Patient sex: F
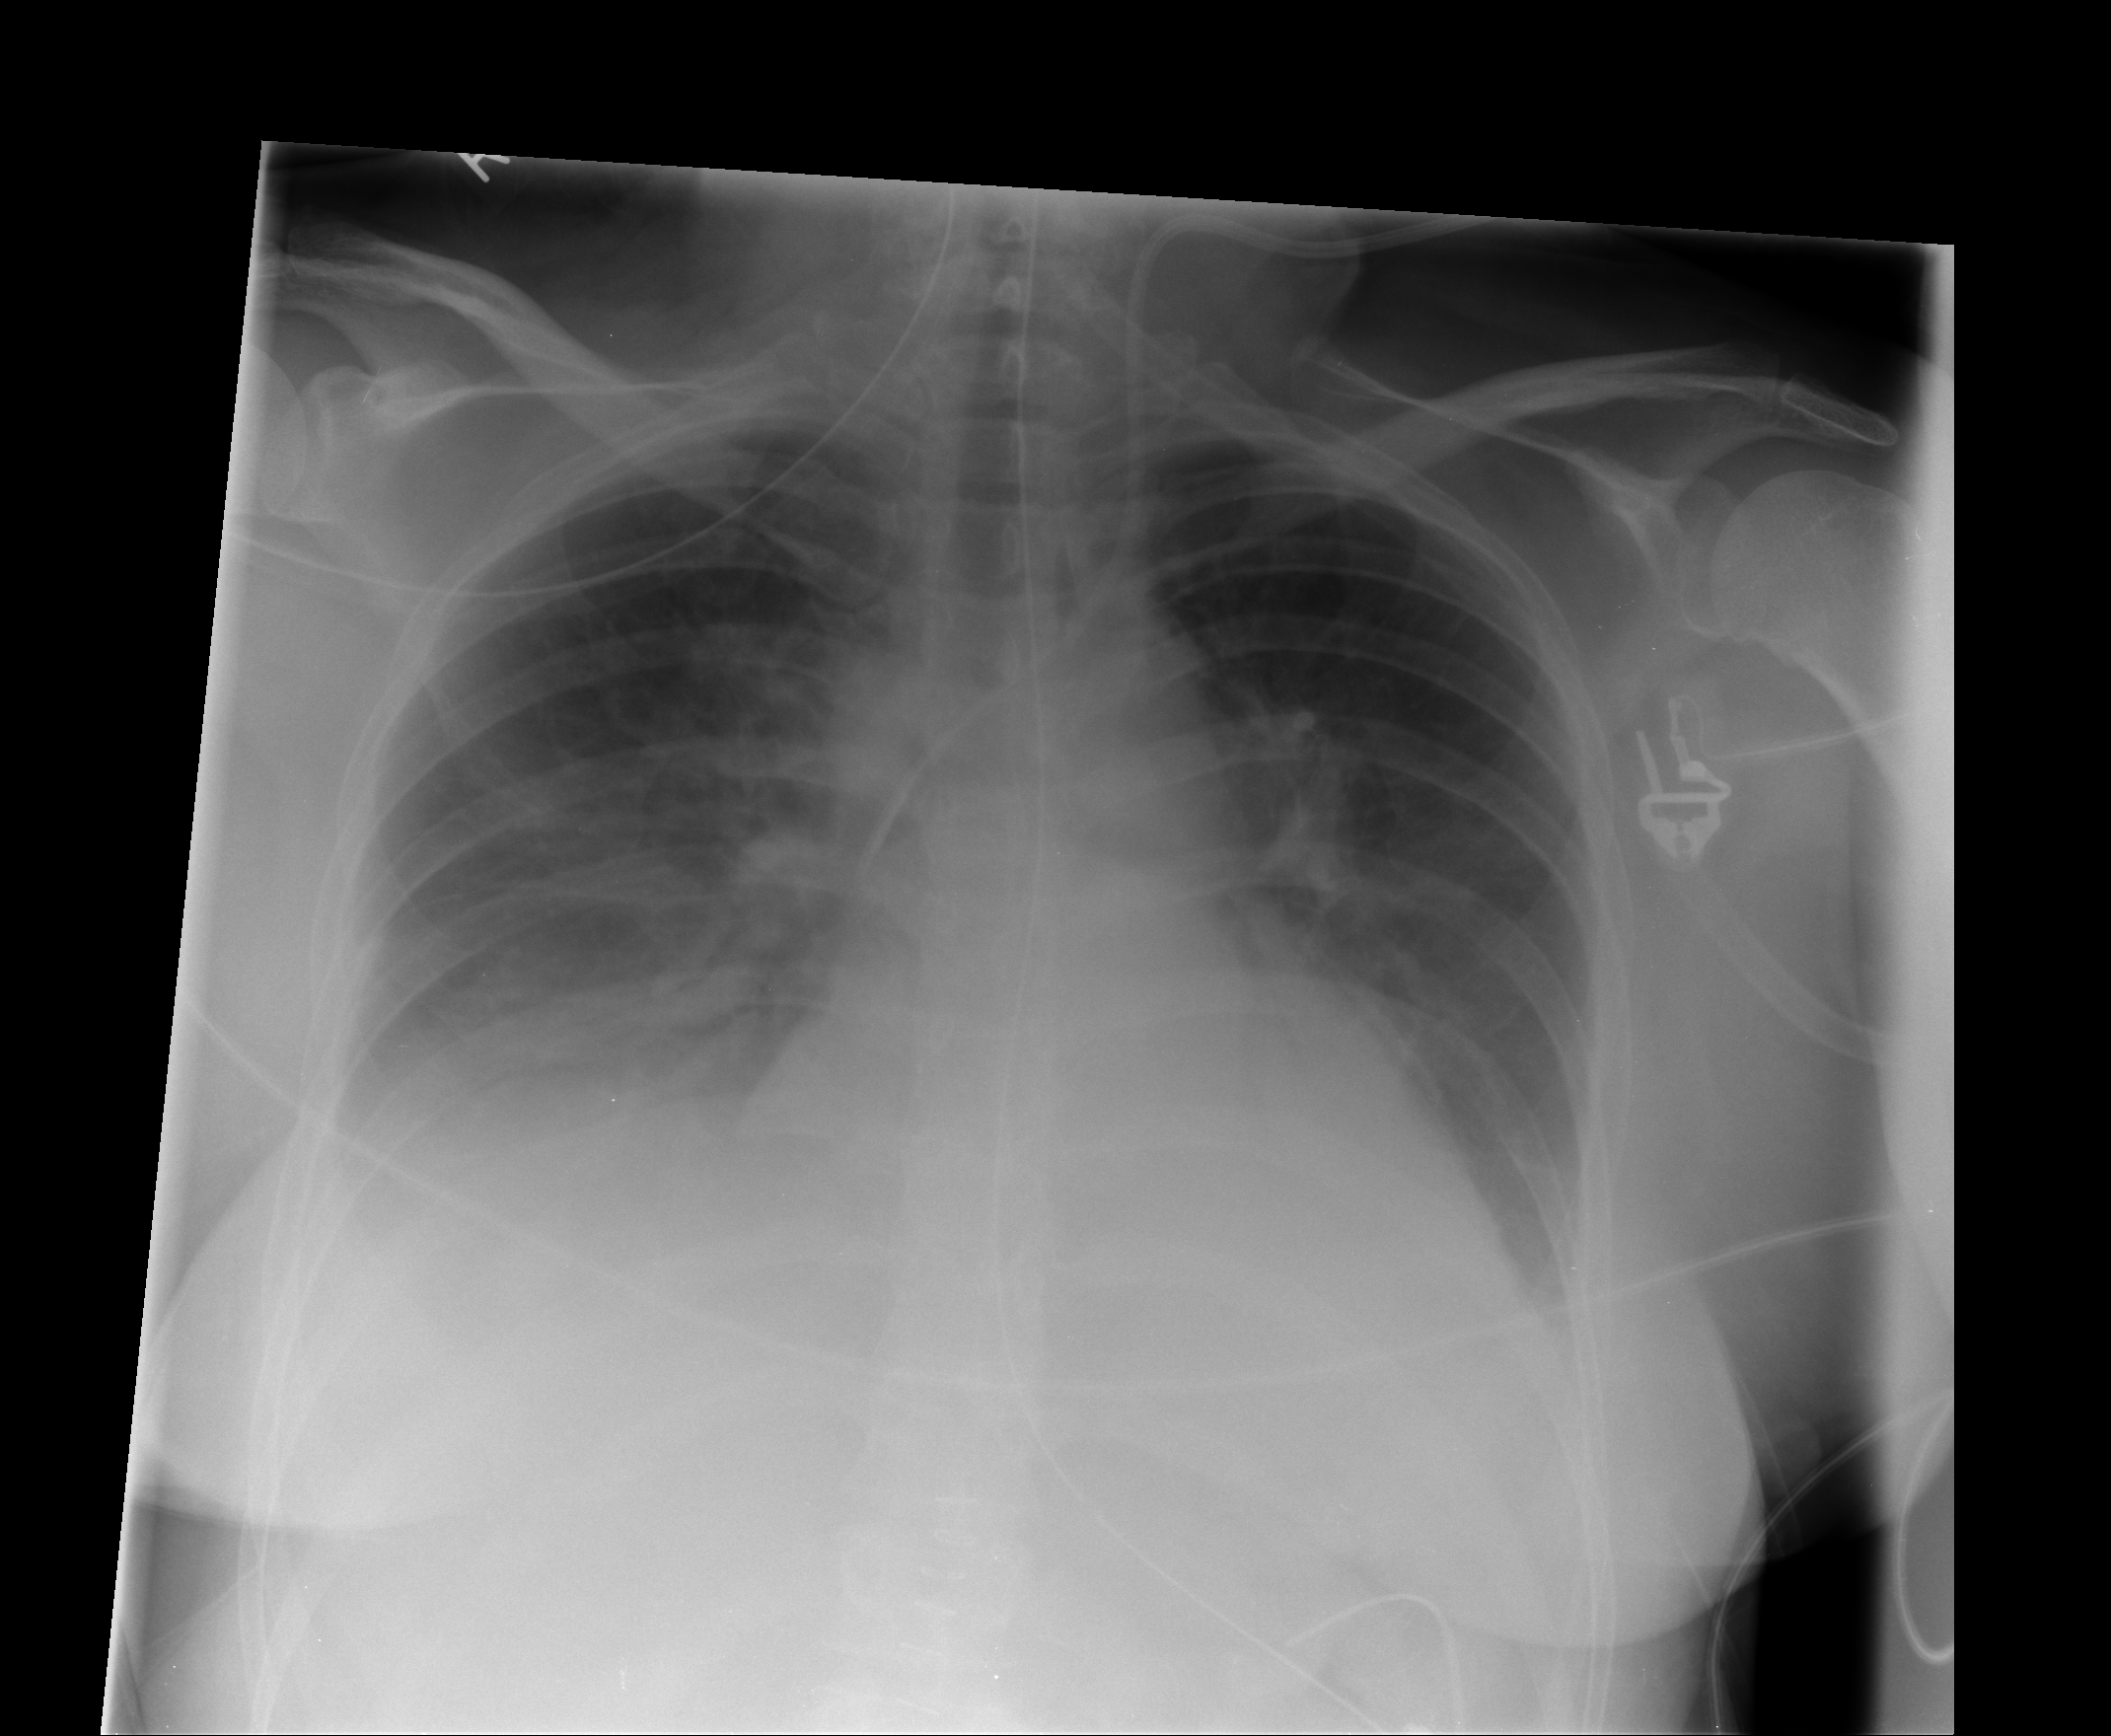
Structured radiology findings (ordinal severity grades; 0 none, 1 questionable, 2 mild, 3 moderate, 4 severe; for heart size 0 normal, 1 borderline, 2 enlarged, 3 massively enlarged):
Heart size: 2
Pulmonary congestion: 1
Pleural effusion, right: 2
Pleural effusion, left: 1
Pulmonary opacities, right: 1
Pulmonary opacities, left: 0
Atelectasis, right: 3
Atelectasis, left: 2